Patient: sex M, age 34
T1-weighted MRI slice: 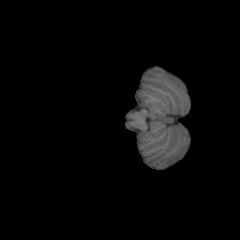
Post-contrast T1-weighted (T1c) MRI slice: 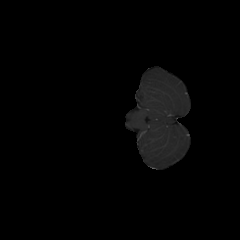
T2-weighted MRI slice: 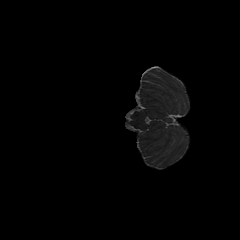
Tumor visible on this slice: no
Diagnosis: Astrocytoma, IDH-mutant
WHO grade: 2